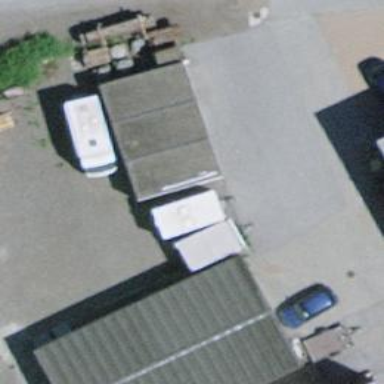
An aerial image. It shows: Industrial building.